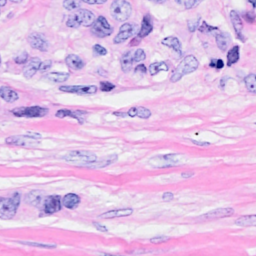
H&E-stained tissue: Breast